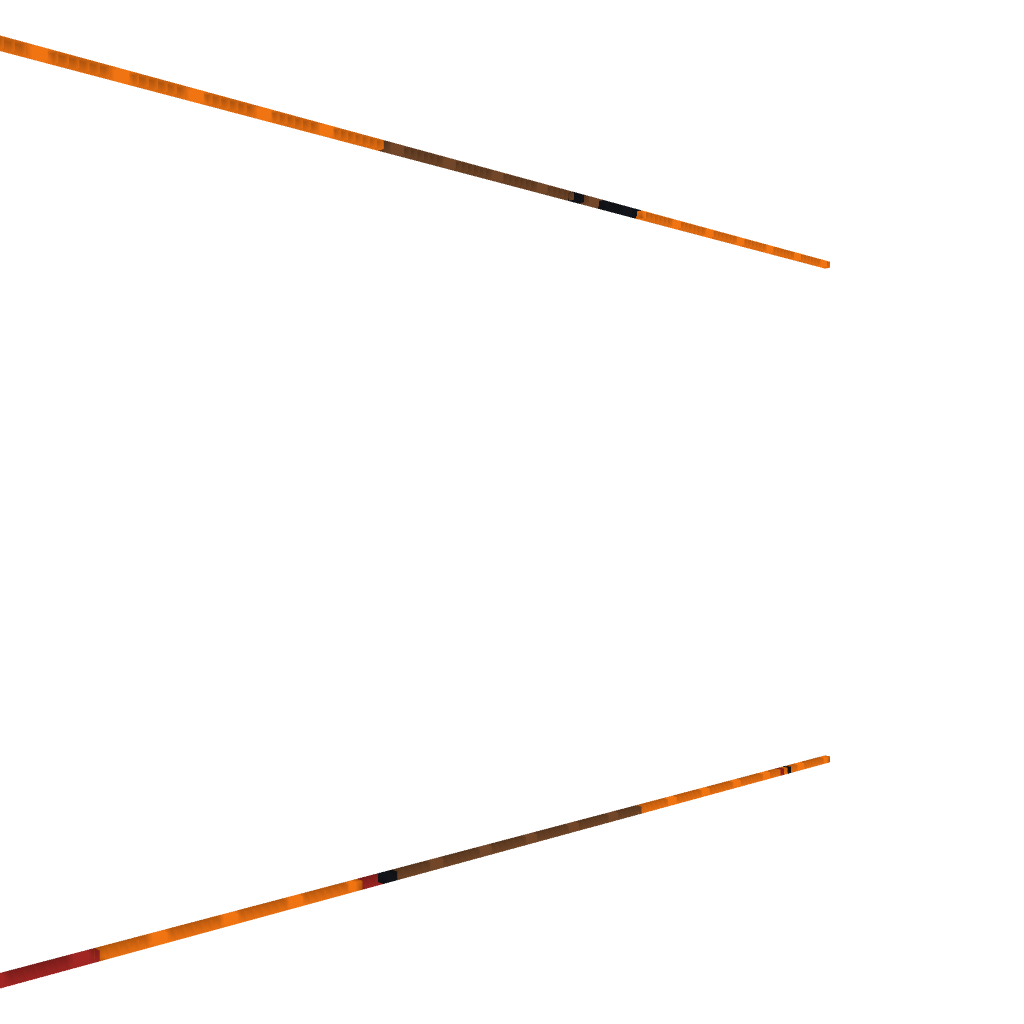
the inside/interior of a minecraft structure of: Galatasaray schematics